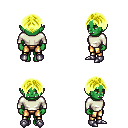
a pixel art fantasy rpg character, female body template, orc, green skin, white long-sleeve shirt, gold greaves, gold parted hairstyle, metal boots, four views (front, back, left, right), 2x2 character sprite sheet, small pixel art, hard edges, no anti-aliasing